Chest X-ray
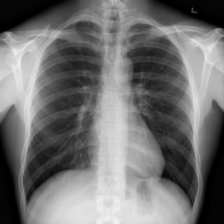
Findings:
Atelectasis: negative
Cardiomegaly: negative
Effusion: negative
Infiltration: negative
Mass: negative
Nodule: negative
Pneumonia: negative
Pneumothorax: negative
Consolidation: negative
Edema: negative
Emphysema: negative
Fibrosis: negative
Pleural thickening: negative
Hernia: negative